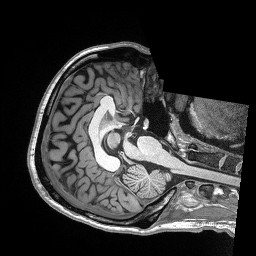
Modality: T1w
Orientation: axial